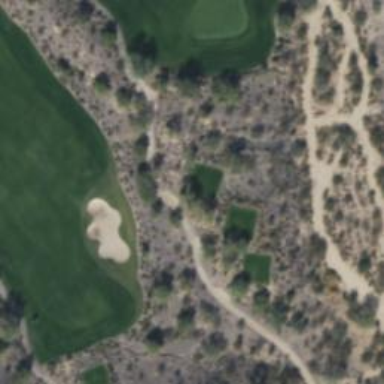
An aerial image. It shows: Pathway for golfing.